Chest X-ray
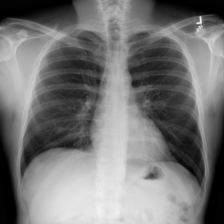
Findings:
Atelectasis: negative
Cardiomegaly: negative
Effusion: negative
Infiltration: negative
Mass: negative
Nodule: negative
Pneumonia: negative
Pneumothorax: negative
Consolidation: negative
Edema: negative
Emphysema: negative
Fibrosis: negative
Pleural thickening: negative
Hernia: negative